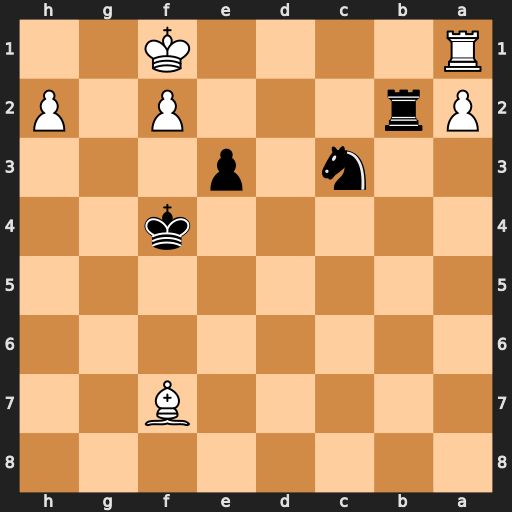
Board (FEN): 8/5B2/8/8/5k2/2n1p3/Pr3P1P/R4K2
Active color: b
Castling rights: -
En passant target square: -
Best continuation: Rxf2+ Kg1 Ne2+ Kh1 Nd4